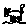
Label: cat